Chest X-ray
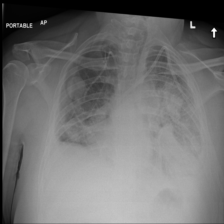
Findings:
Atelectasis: negative
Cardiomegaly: negative
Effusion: negative
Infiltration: negative
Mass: negative
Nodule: negative
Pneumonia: negative
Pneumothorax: negative
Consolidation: negative
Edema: negative
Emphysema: negative
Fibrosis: negative
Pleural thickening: negative
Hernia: negative